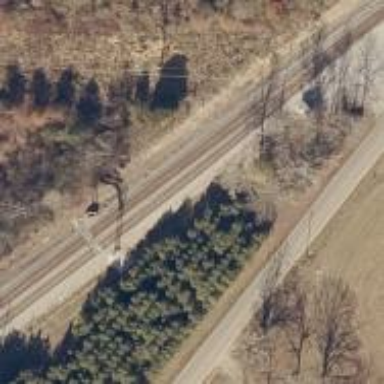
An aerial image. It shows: Railway track.